Interaction volume radius: 10 \u00c5
Interaction volume height: 20 \u00c5
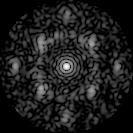
Disorder parameter: 0.5822